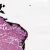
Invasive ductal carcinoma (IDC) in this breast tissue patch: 0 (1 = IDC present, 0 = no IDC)